Interaction volume radius: 5 \u00c5
Interaction volume height: 20 \u00c5
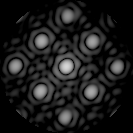
Disorder parameter: 0.09815